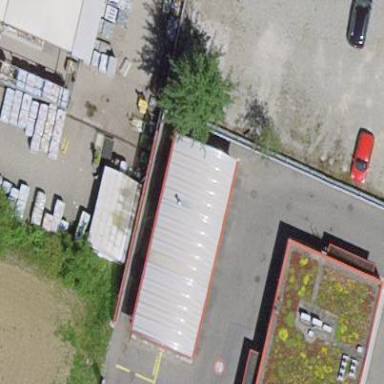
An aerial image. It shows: Car wash facility.